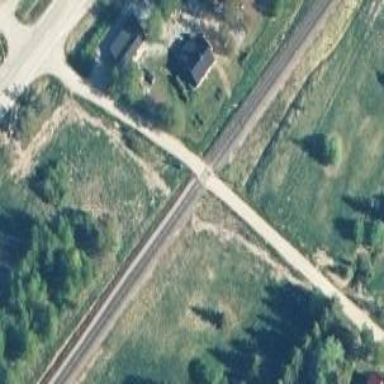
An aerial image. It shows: Railway track.